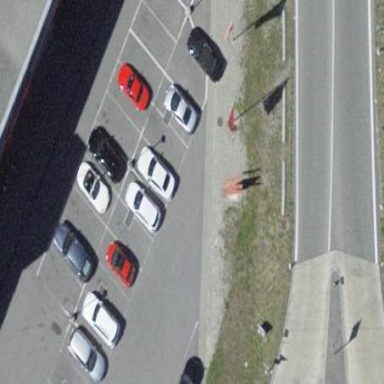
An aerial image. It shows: Street-side parking lot with asphalt surface.